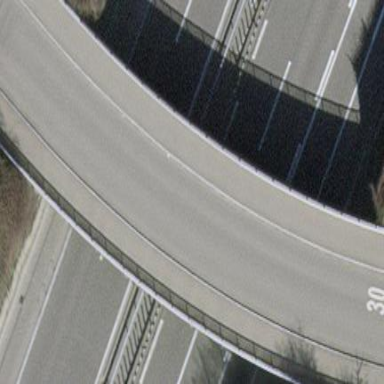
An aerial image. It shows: Bridge with beam structure.